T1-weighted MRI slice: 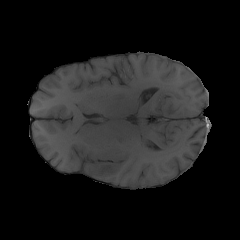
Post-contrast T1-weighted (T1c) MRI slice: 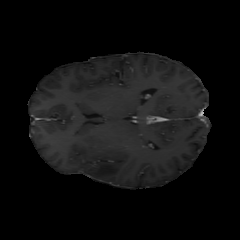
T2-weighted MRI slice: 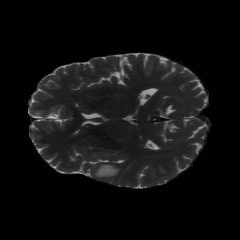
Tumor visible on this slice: yes